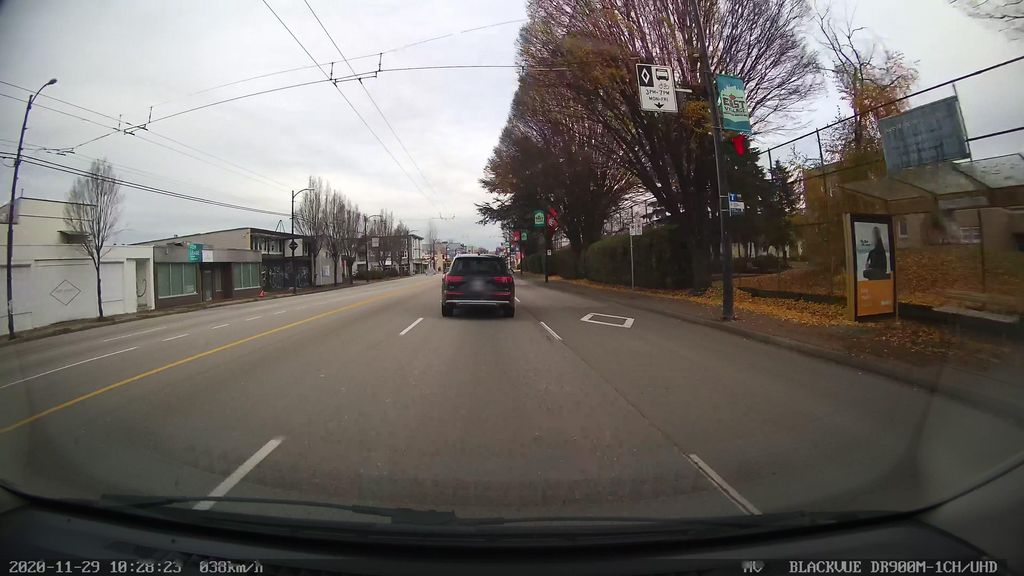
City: vancouver